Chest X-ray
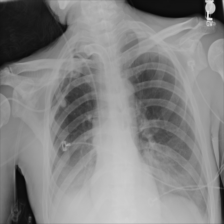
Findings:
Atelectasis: negative
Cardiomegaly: negative
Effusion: negative
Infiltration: negative
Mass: negative
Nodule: negative
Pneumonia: negative
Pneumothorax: negative
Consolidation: negative
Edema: negative
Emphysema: negative
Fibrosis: negative
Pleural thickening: negative
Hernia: negative